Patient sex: M
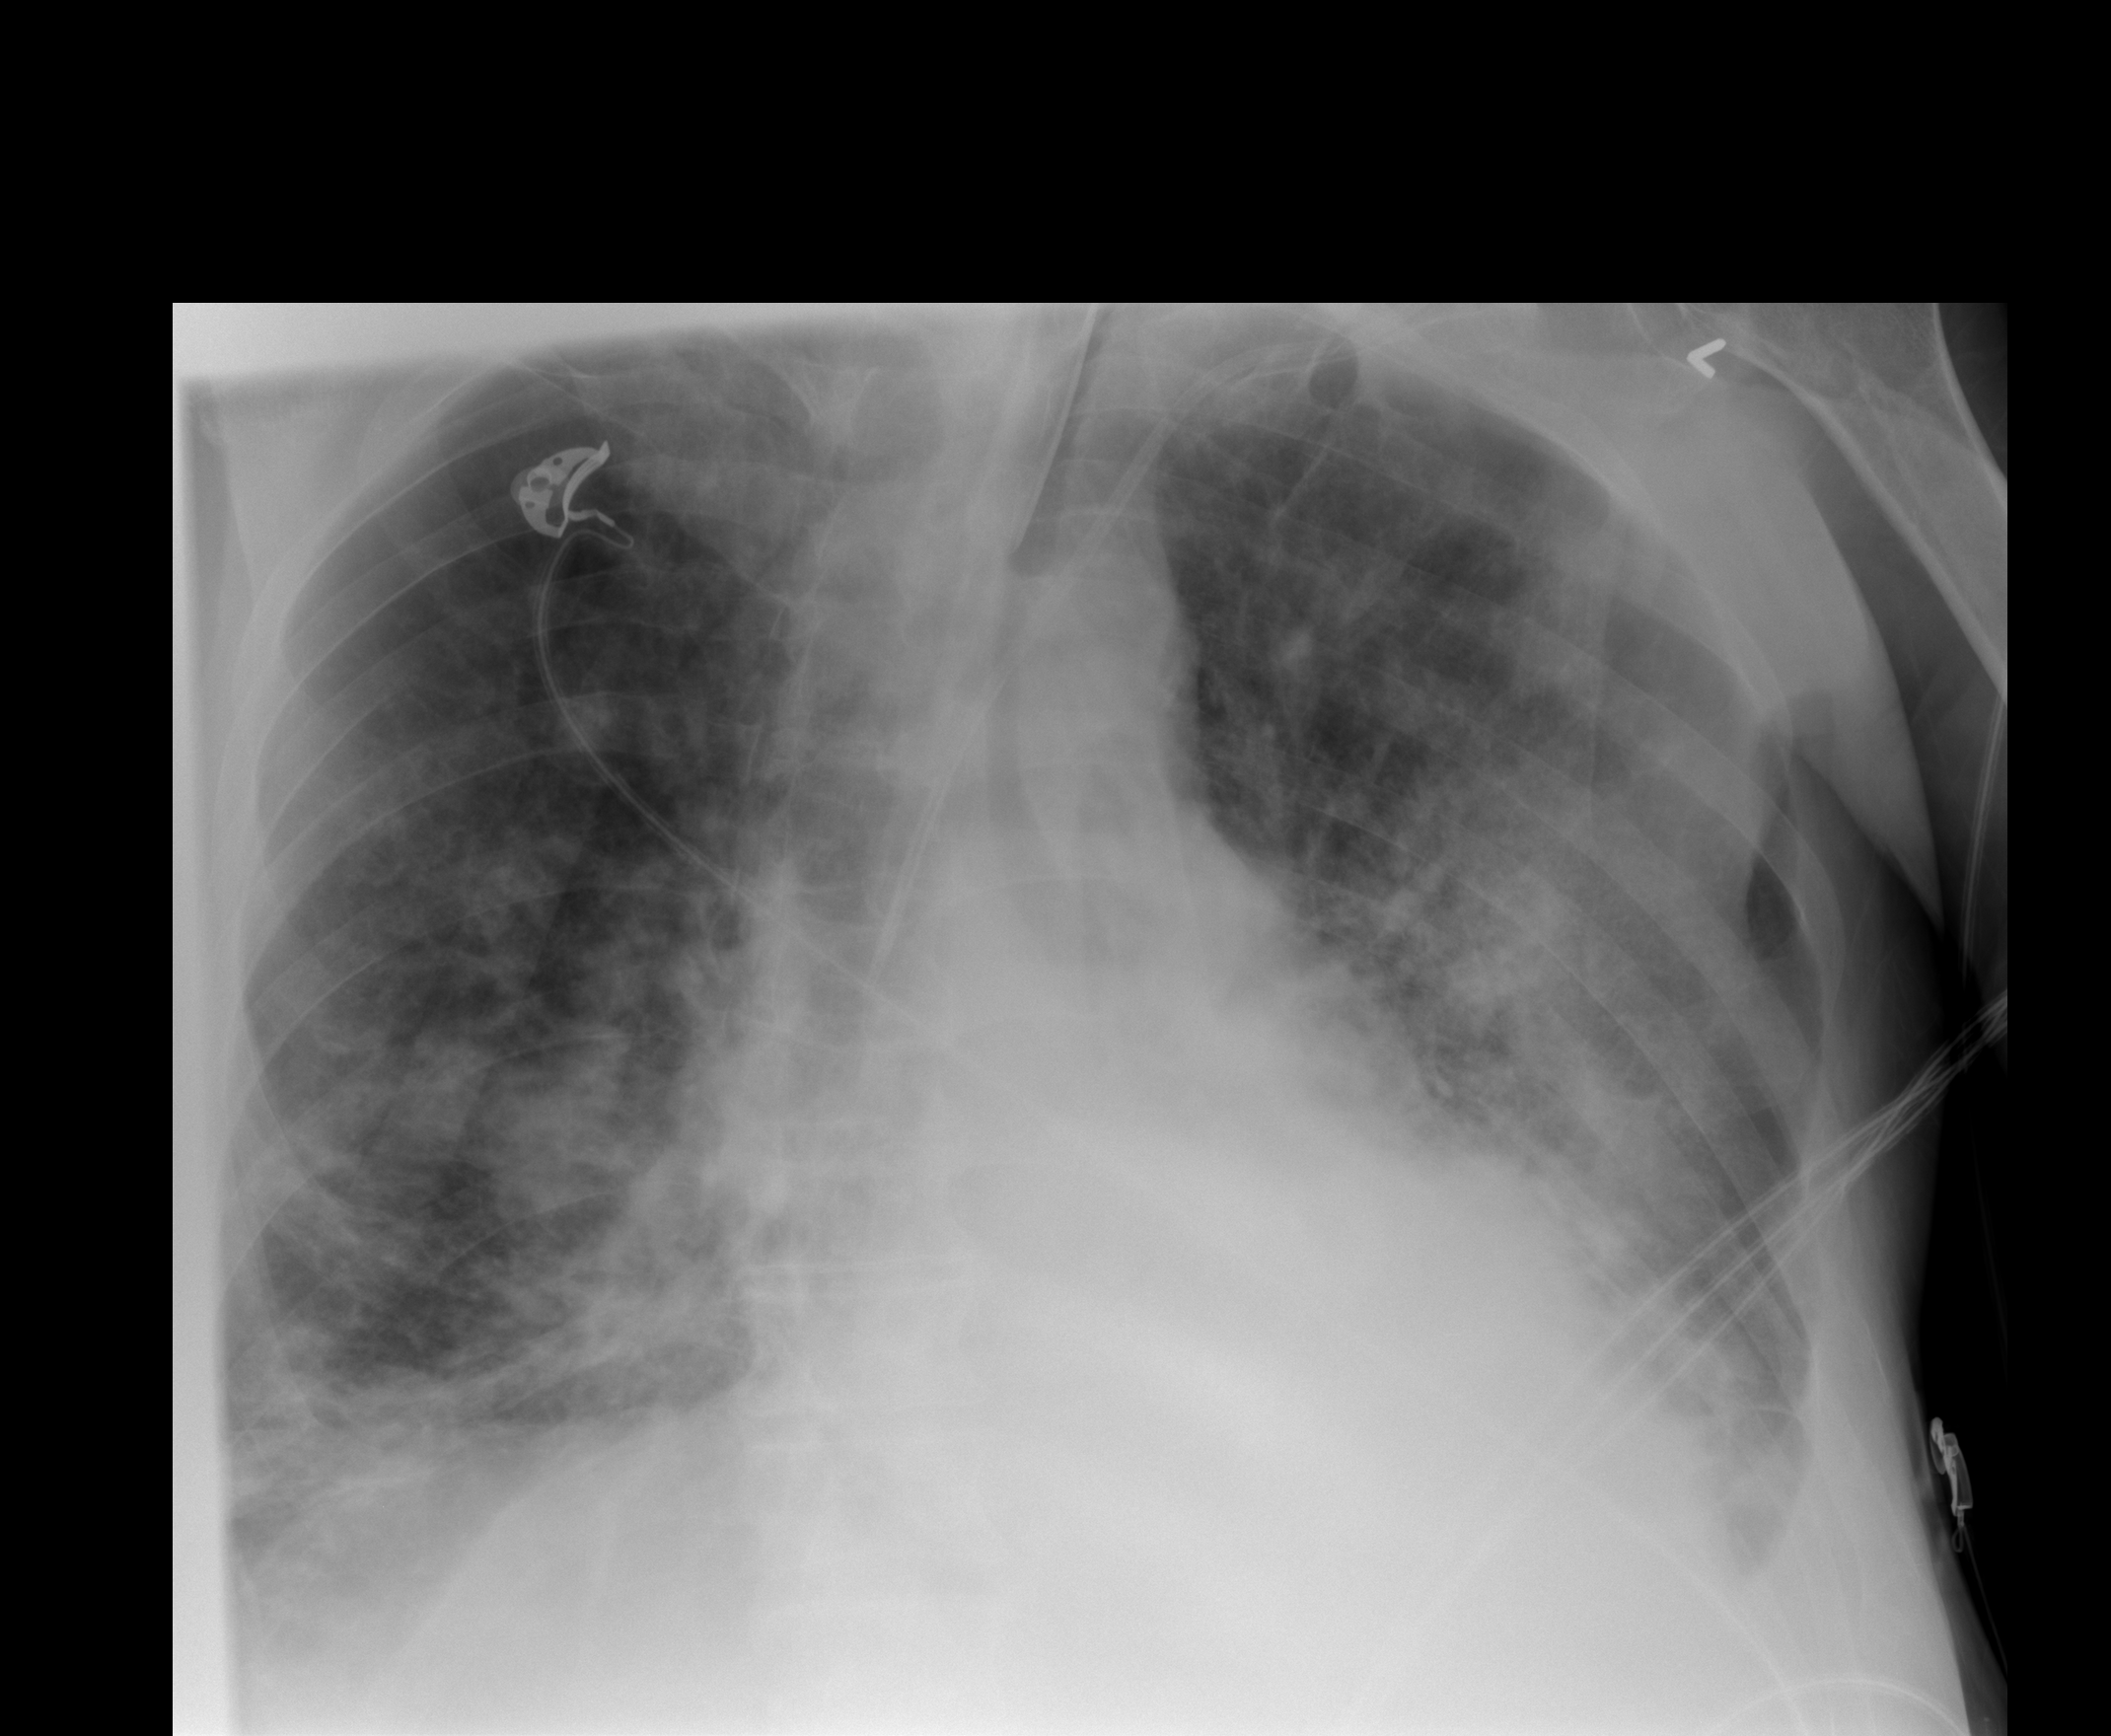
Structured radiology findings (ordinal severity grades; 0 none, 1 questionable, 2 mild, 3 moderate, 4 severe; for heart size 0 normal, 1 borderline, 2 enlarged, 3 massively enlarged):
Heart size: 2
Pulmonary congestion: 2
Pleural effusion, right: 2
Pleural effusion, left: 2
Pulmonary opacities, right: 2
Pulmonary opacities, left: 3
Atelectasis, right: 3
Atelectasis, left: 3